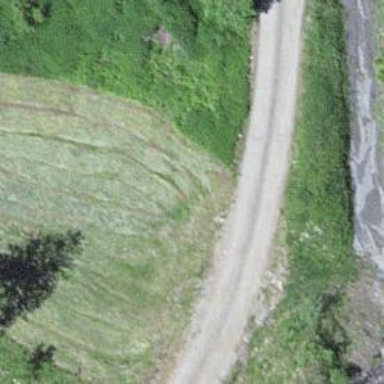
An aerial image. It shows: Gravel track road.